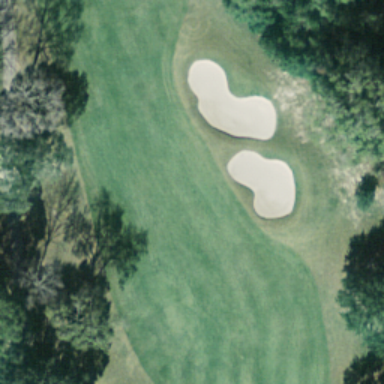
This is a part of a golf course with green turfs and some bunkers and trees .